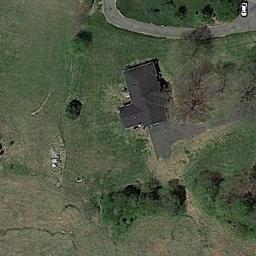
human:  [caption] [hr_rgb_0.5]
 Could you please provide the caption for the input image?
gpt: At the intersection of two roads, There are several sparse residences .

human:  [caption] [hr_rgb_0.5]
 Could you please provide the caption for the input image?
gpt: In a sparse residential area there is a grey house and several green trees surrounded by grass .

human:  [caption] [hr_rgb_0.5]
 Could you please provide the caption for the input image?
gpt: The sparse residential is on the grass next to some trees and a road .

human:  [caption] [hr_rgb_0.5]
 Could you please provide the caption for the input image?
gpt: There is a road next to the sparse residential .

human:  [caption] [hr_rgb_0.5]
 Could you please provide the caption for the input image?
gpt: A sparse residential area with a black building on the green meadow .